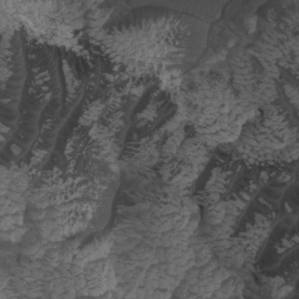
Label: non_frost